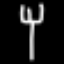
Label: fork